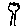
Label: tree